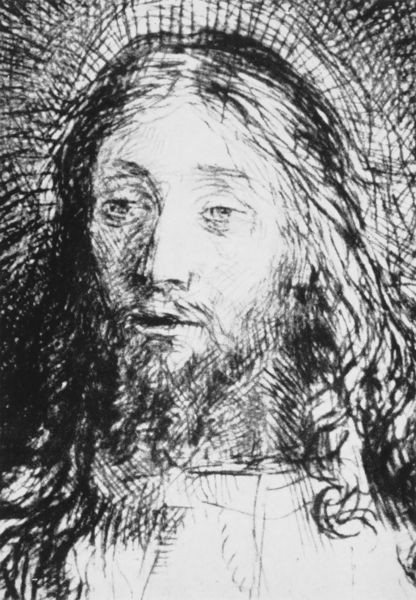
Titel: Das Hundertguldenblatt: Christuskopf
Künstler: Harmensz van Rijn Rembrandt
Schlagwörter: dunkel, kopf, weiß, hell, mund, nase, schwarz, zeichnung, bart, augen, gesicht, rembrandt, portrait, auge, haare, striche, portrai, christus, jesus